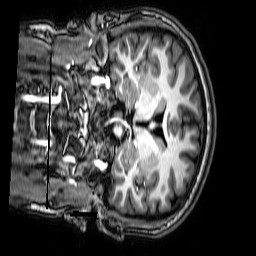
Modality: T1w
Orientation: coronal
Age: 17
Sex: male
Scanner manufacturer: philips
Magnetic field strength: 3 T
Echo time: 0.0038 s